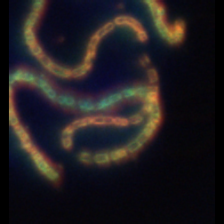
Taxon: Chaetoceros
Group: Diatoms